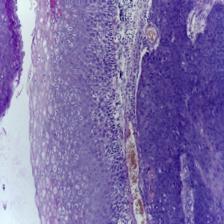
Diagnosis: OSCC